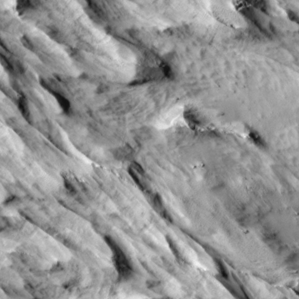
Label: non_frost